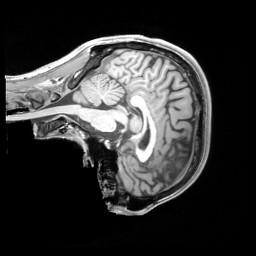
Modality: T1w
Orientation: sagittal
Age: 22
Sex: male
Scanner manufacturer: siemens
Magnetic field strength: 3 T
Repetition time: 2.53 s
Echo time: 0.00326 s